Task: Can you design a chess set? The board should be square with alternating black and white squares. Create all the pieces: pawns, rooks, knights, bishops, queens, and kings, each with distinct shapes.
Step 5335:
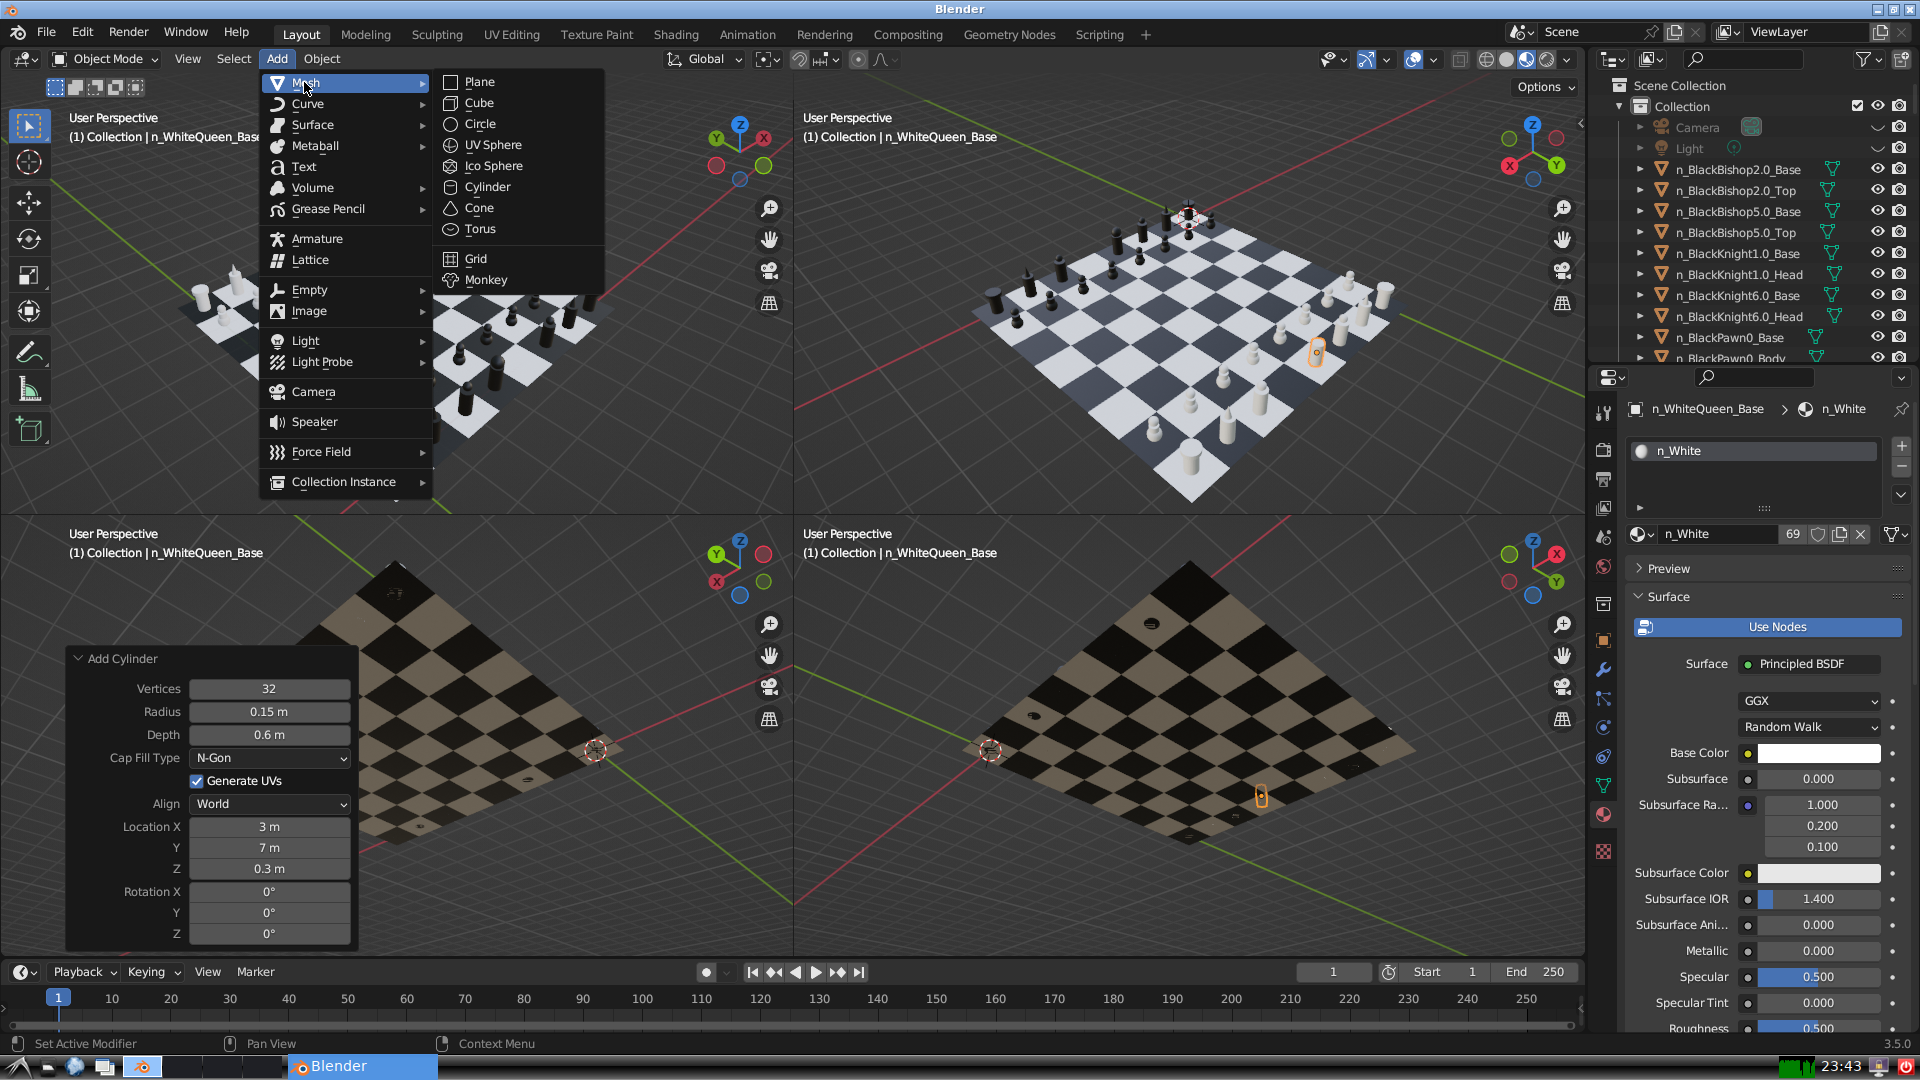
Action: {"mouse_move": [499, 144]}